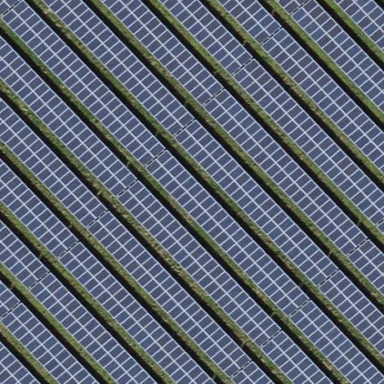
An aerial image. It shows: Solar photovoltaic panel generator.